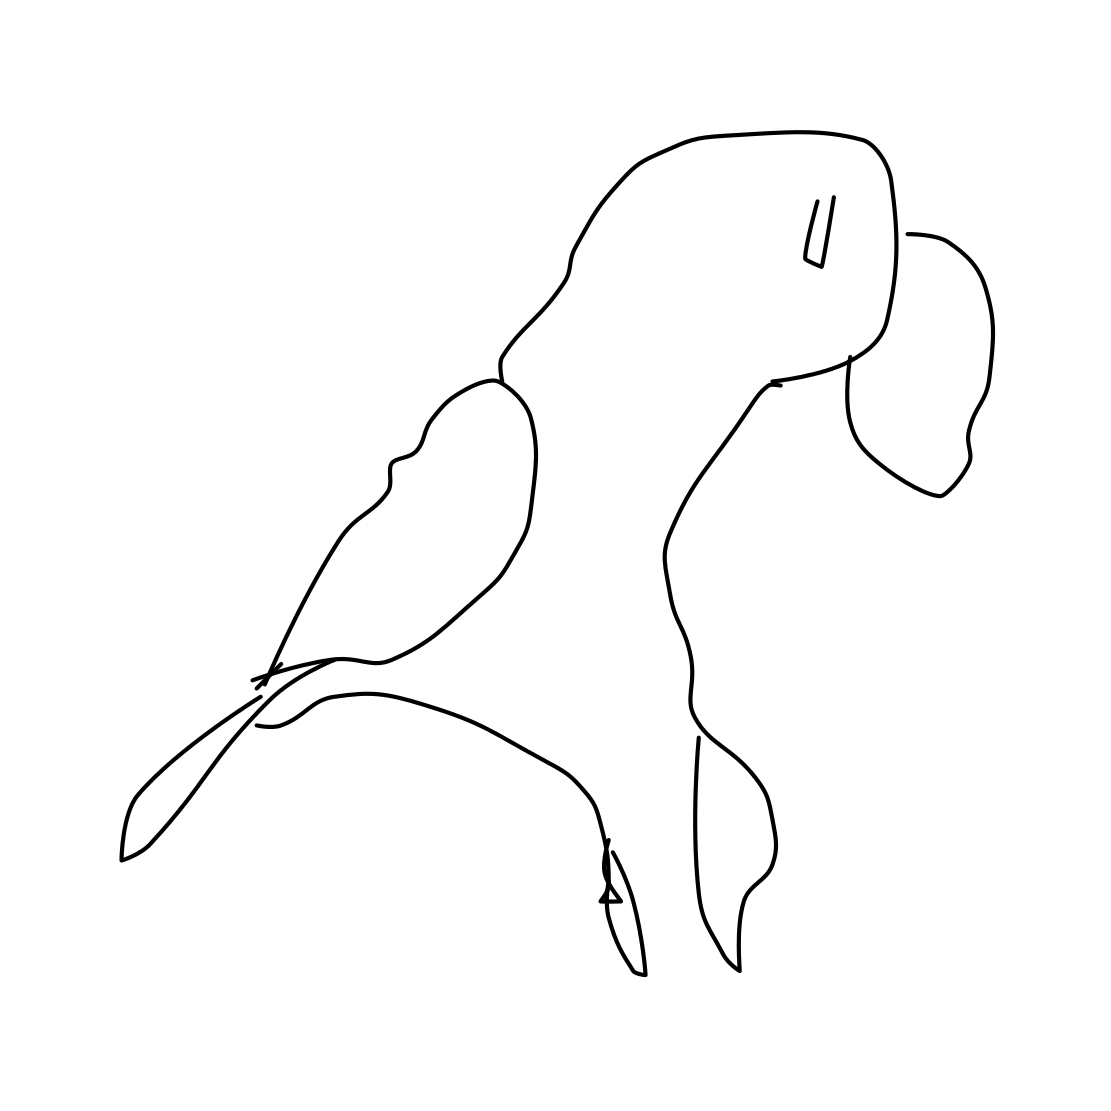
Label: parrot